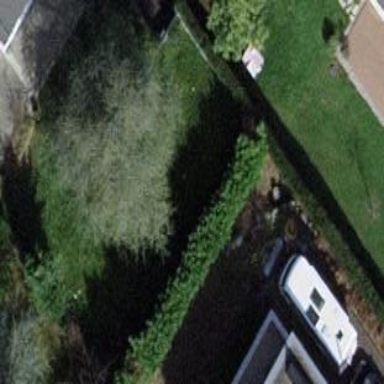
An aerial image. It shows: Garden surrounded by fence.